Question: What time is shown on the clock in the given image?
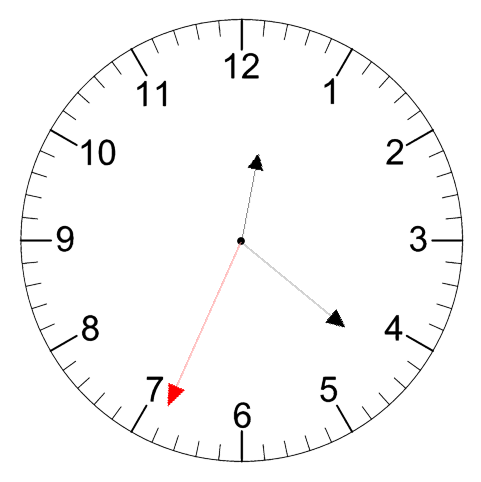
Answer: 12:21:34